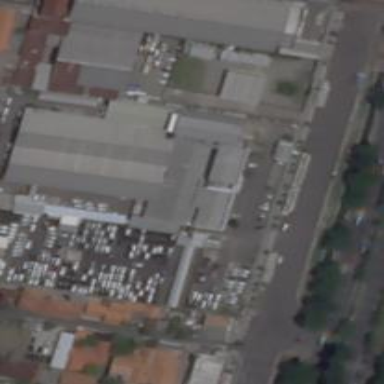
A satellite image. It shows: Car shop building.